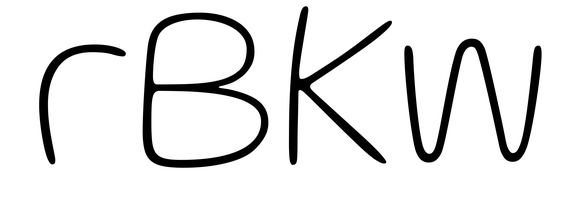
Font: Gluten_Thin